Field crop: maize
Growth stage: 1
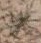
Species: salsola